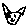
Label: cat